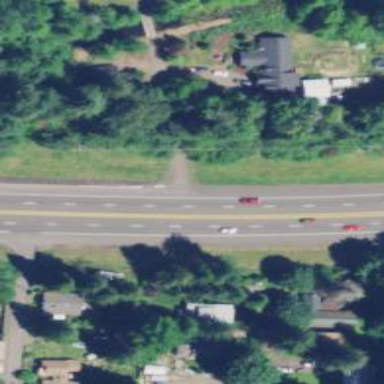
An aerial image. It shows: This image shows trunk highway that functions as expressway.